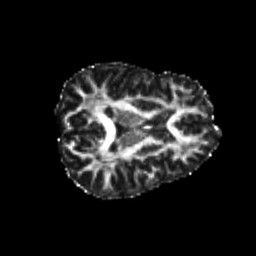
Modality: FA
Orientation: axial
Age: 20
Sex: female
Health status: healthy
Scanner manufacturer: philips
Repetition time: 7.393 s
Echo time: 0.08599 s